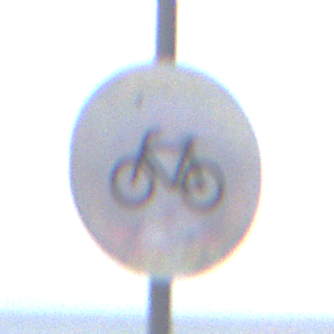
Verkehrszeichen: VerbotRadverkehr
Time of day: SunriseSunset
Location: Outdoor (Beach)
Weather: Overcast
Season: NotSpecified
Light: Natural